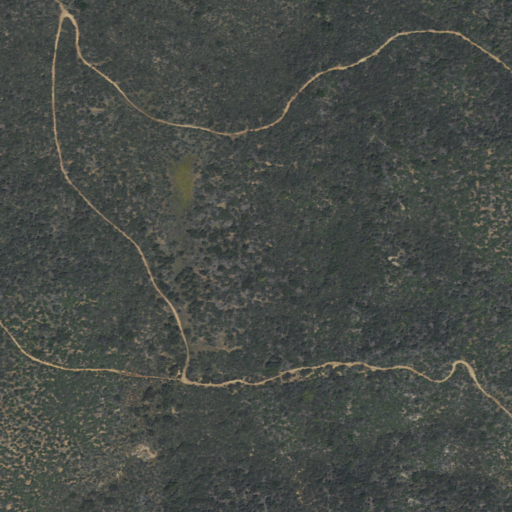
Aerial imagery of plain(s) in California named Hixon Flat containing shrub and mixed forest